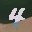
Label: 4